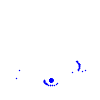
Particle: electron